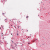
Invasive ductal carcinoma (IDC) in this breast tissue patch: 0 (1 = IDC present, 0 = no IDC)